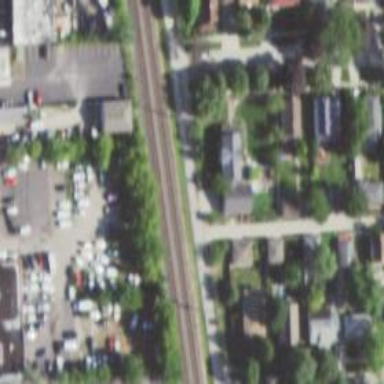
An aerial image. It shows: Alleyway designated as service road.